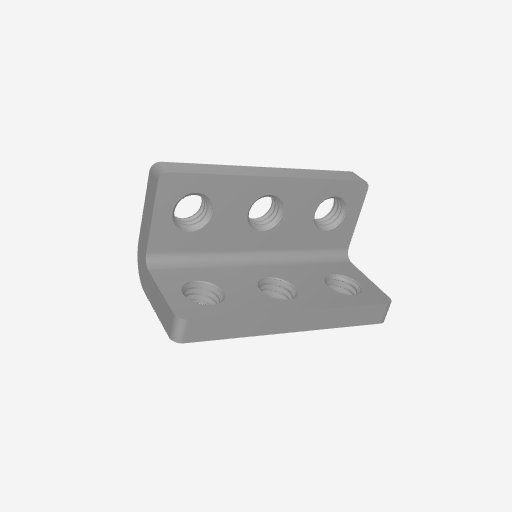
Part: ThreadedLBracket3H